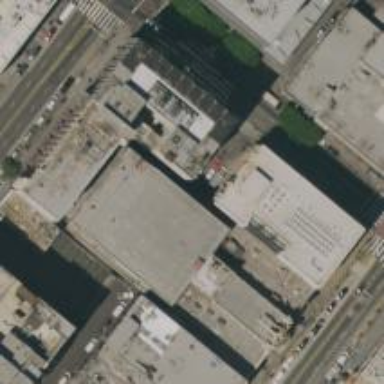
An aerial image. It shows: Commercial building.